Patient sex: F
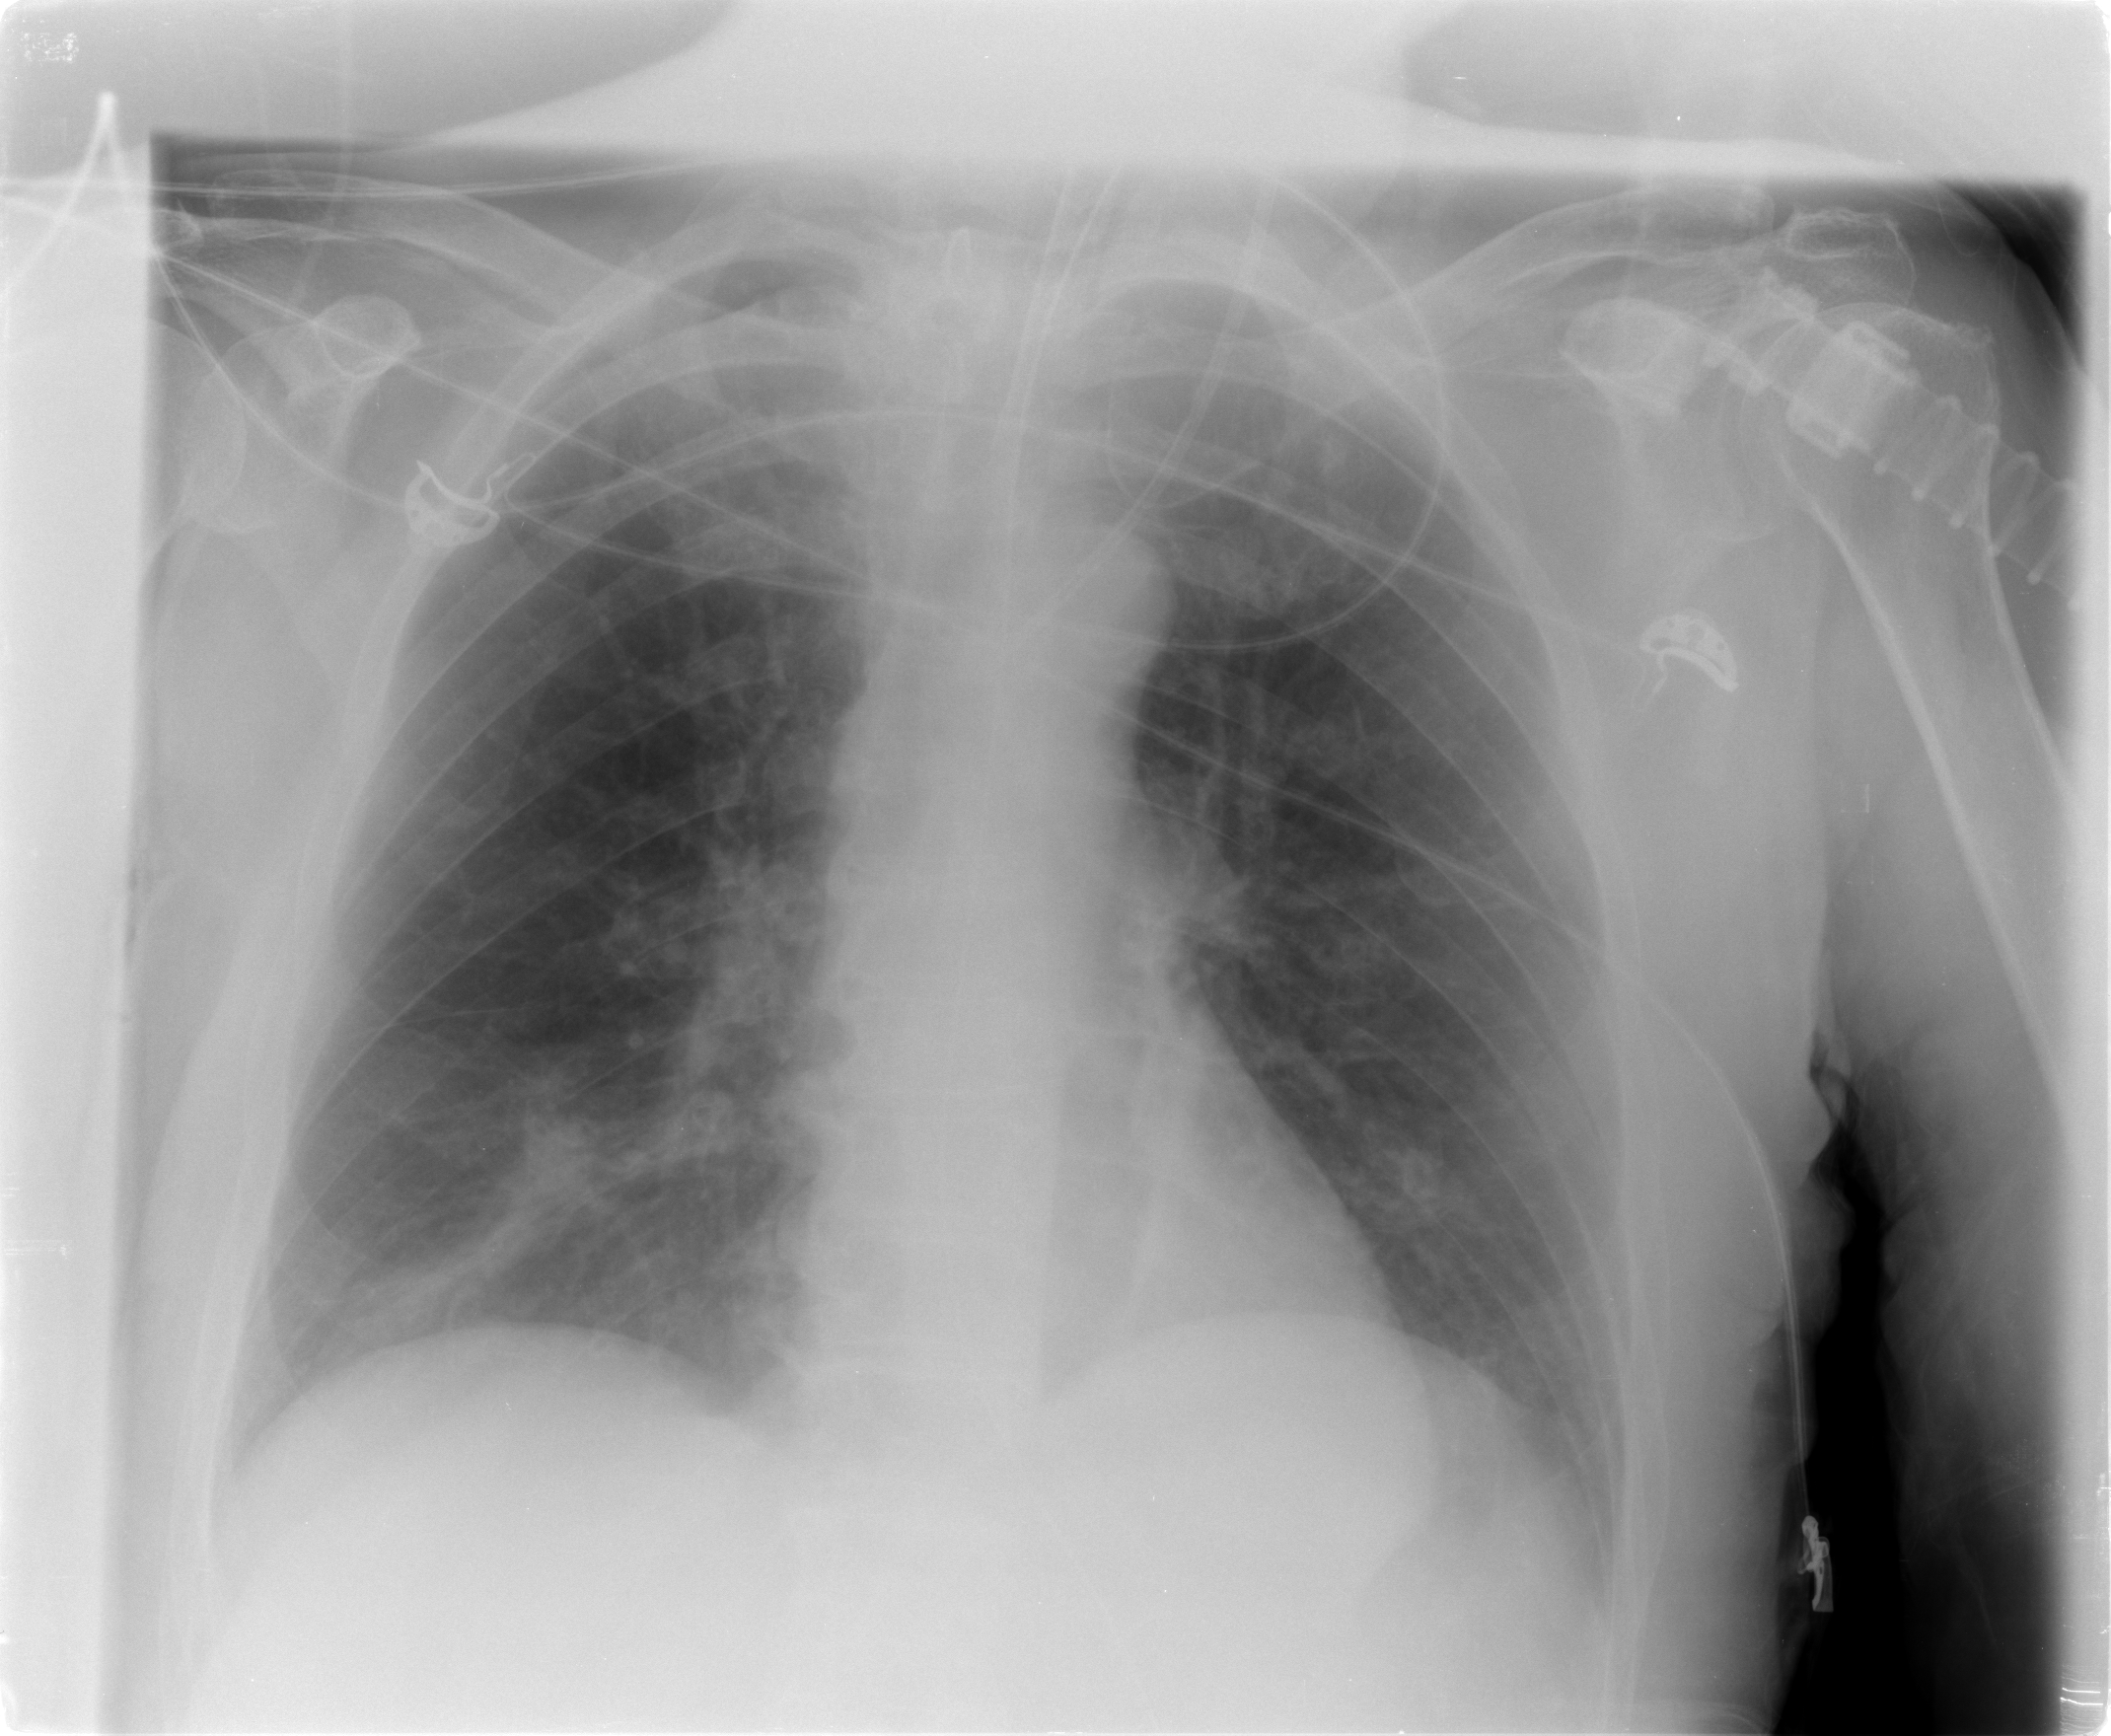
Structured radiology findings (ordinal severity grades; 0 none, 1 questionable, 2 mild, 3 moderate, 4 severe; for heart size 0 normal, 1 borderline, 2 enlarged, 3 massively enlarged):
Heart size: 0
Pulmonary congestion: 0
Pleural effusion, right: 0
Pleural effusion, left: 0
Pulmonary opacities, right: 0
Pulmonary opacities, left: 0
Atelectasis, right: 2
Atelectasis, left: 0